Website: crate-barrel
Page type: gifting
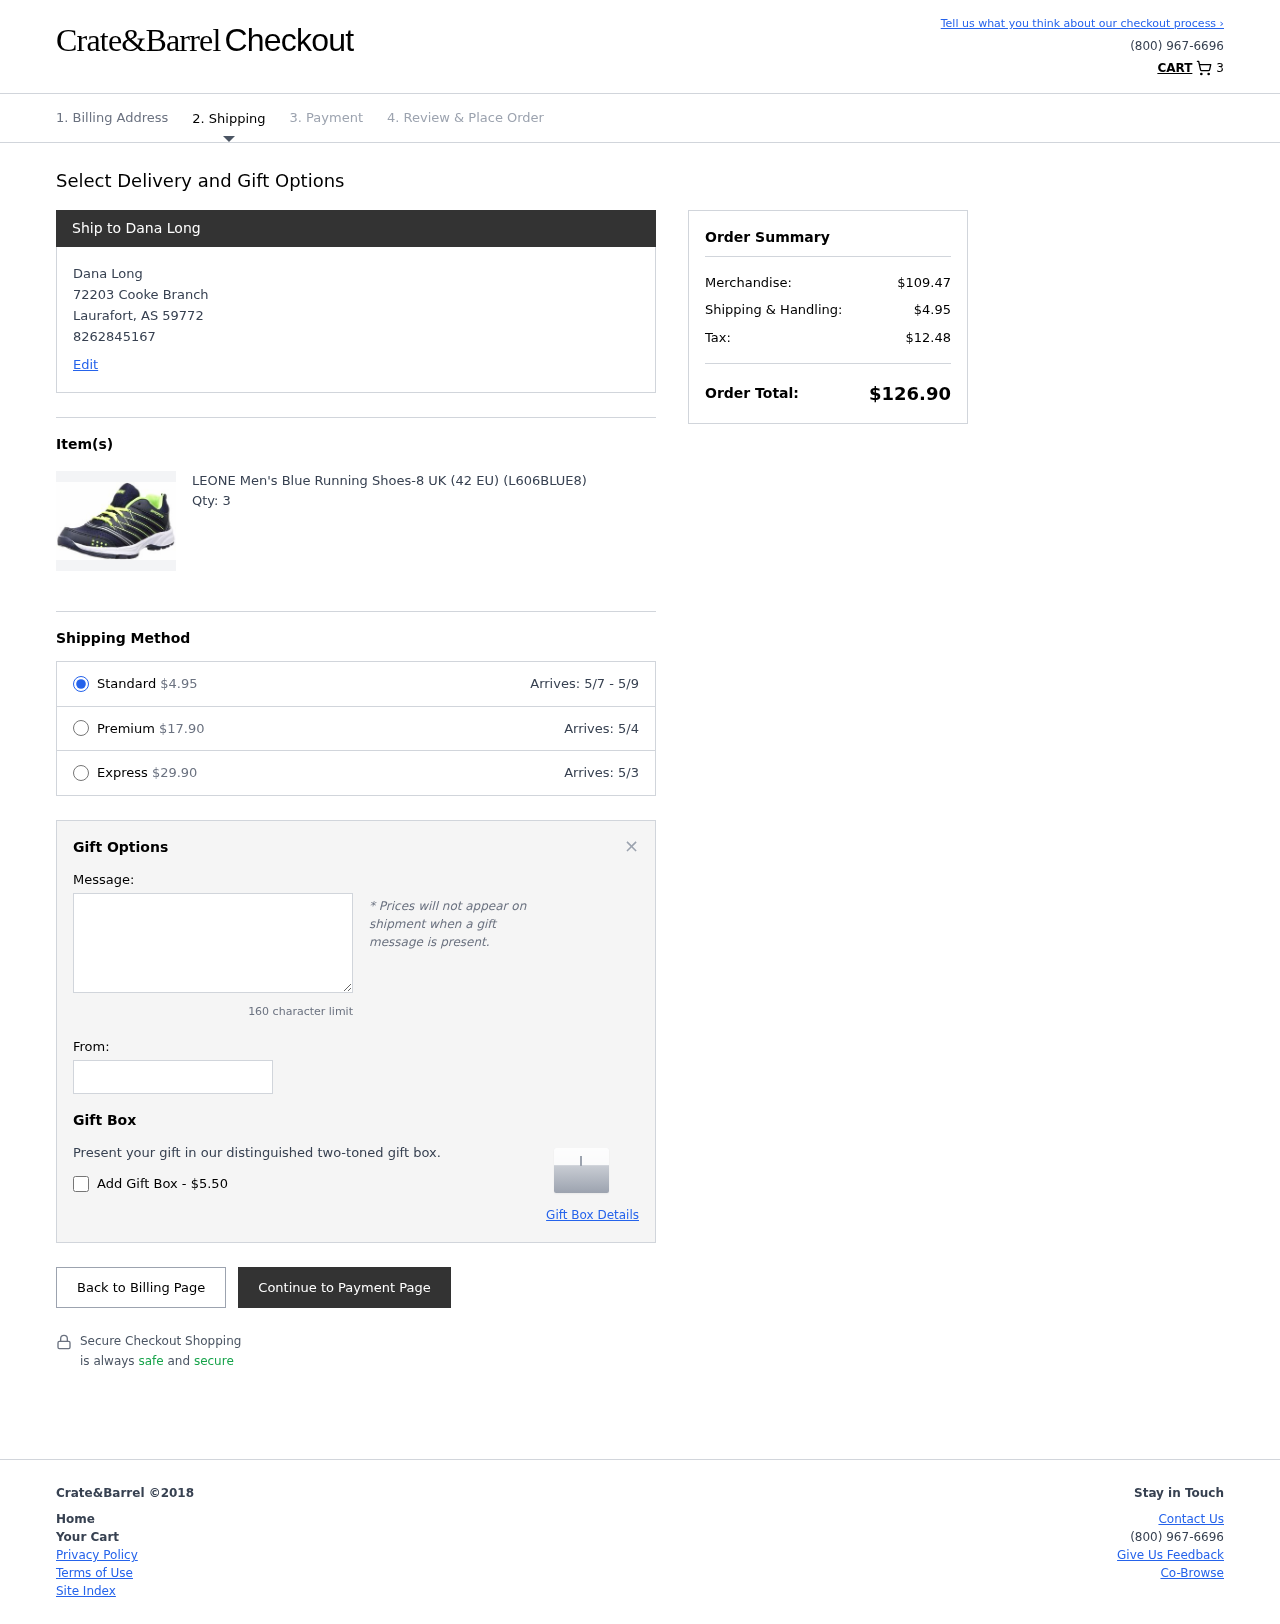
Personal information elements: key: PII_CITY
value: Laurafort
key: PII_FULLNAME
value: Dana Long
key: PII_GIFT_FIRSTNAME
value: James
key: PII_GIFT_MESSAGE
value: Hey James! I remember you mentioning you wanted some new gear for your runs, so I picked up these sleek blue kicks for you. Can’t wait to see you zoom by in style! Enjoy every step!
Dana
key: PII_PHONE
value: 8262845167
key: PII_POSTCODE
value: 59772
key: PII_STATE_ABBR
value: AS
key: PII_STREET
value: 72203 Cooke Branch
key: PII_FULLNAME2
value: Dana Long
Product elements: key: PRODUCT1_NAME
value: LEONE Men's Blue Running Shoes-8 UK (42 EU) (L606BLUE8)
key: PRODUCT1_QUANTITY
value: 3
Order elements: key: ORDER_NUM_ITEMS
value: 3
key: ORDER_SHIPPING_COST
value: $4.95
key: ORDER_DELIVERY_DATE_RANGE
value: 5/7 - 5/9
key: ORDER_PREMIUM_SHIPPING
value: $17.90
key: ORDER_PREMIUM_DATE
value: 5/4
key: ORDER_EXPRESS_SHIPPING
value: $29.90
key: ORDER_EXPRESS_DATE
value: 5/3
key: ORDER_SUBTOTAL
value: $109.47
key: ORDER_TAX
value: $12.48
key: ORDER_TOTAL
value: $126.90